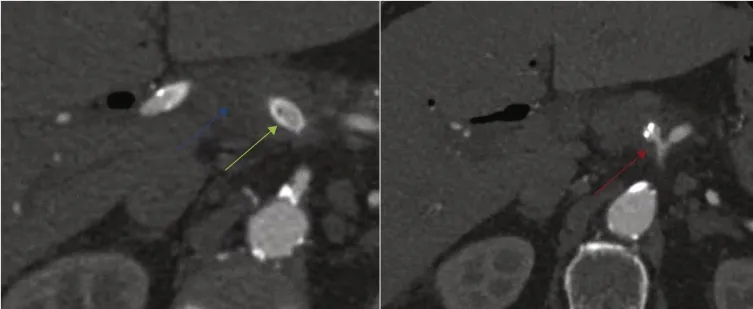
Day 1 post-endovascular intervention using a covered stent. Blue arrow: no flow in the hepatic artery aneurysm (HAA); green arrow: stent in HAA; red arrow: common hepatic artery origin.
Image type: radiology (ct)